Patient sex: F
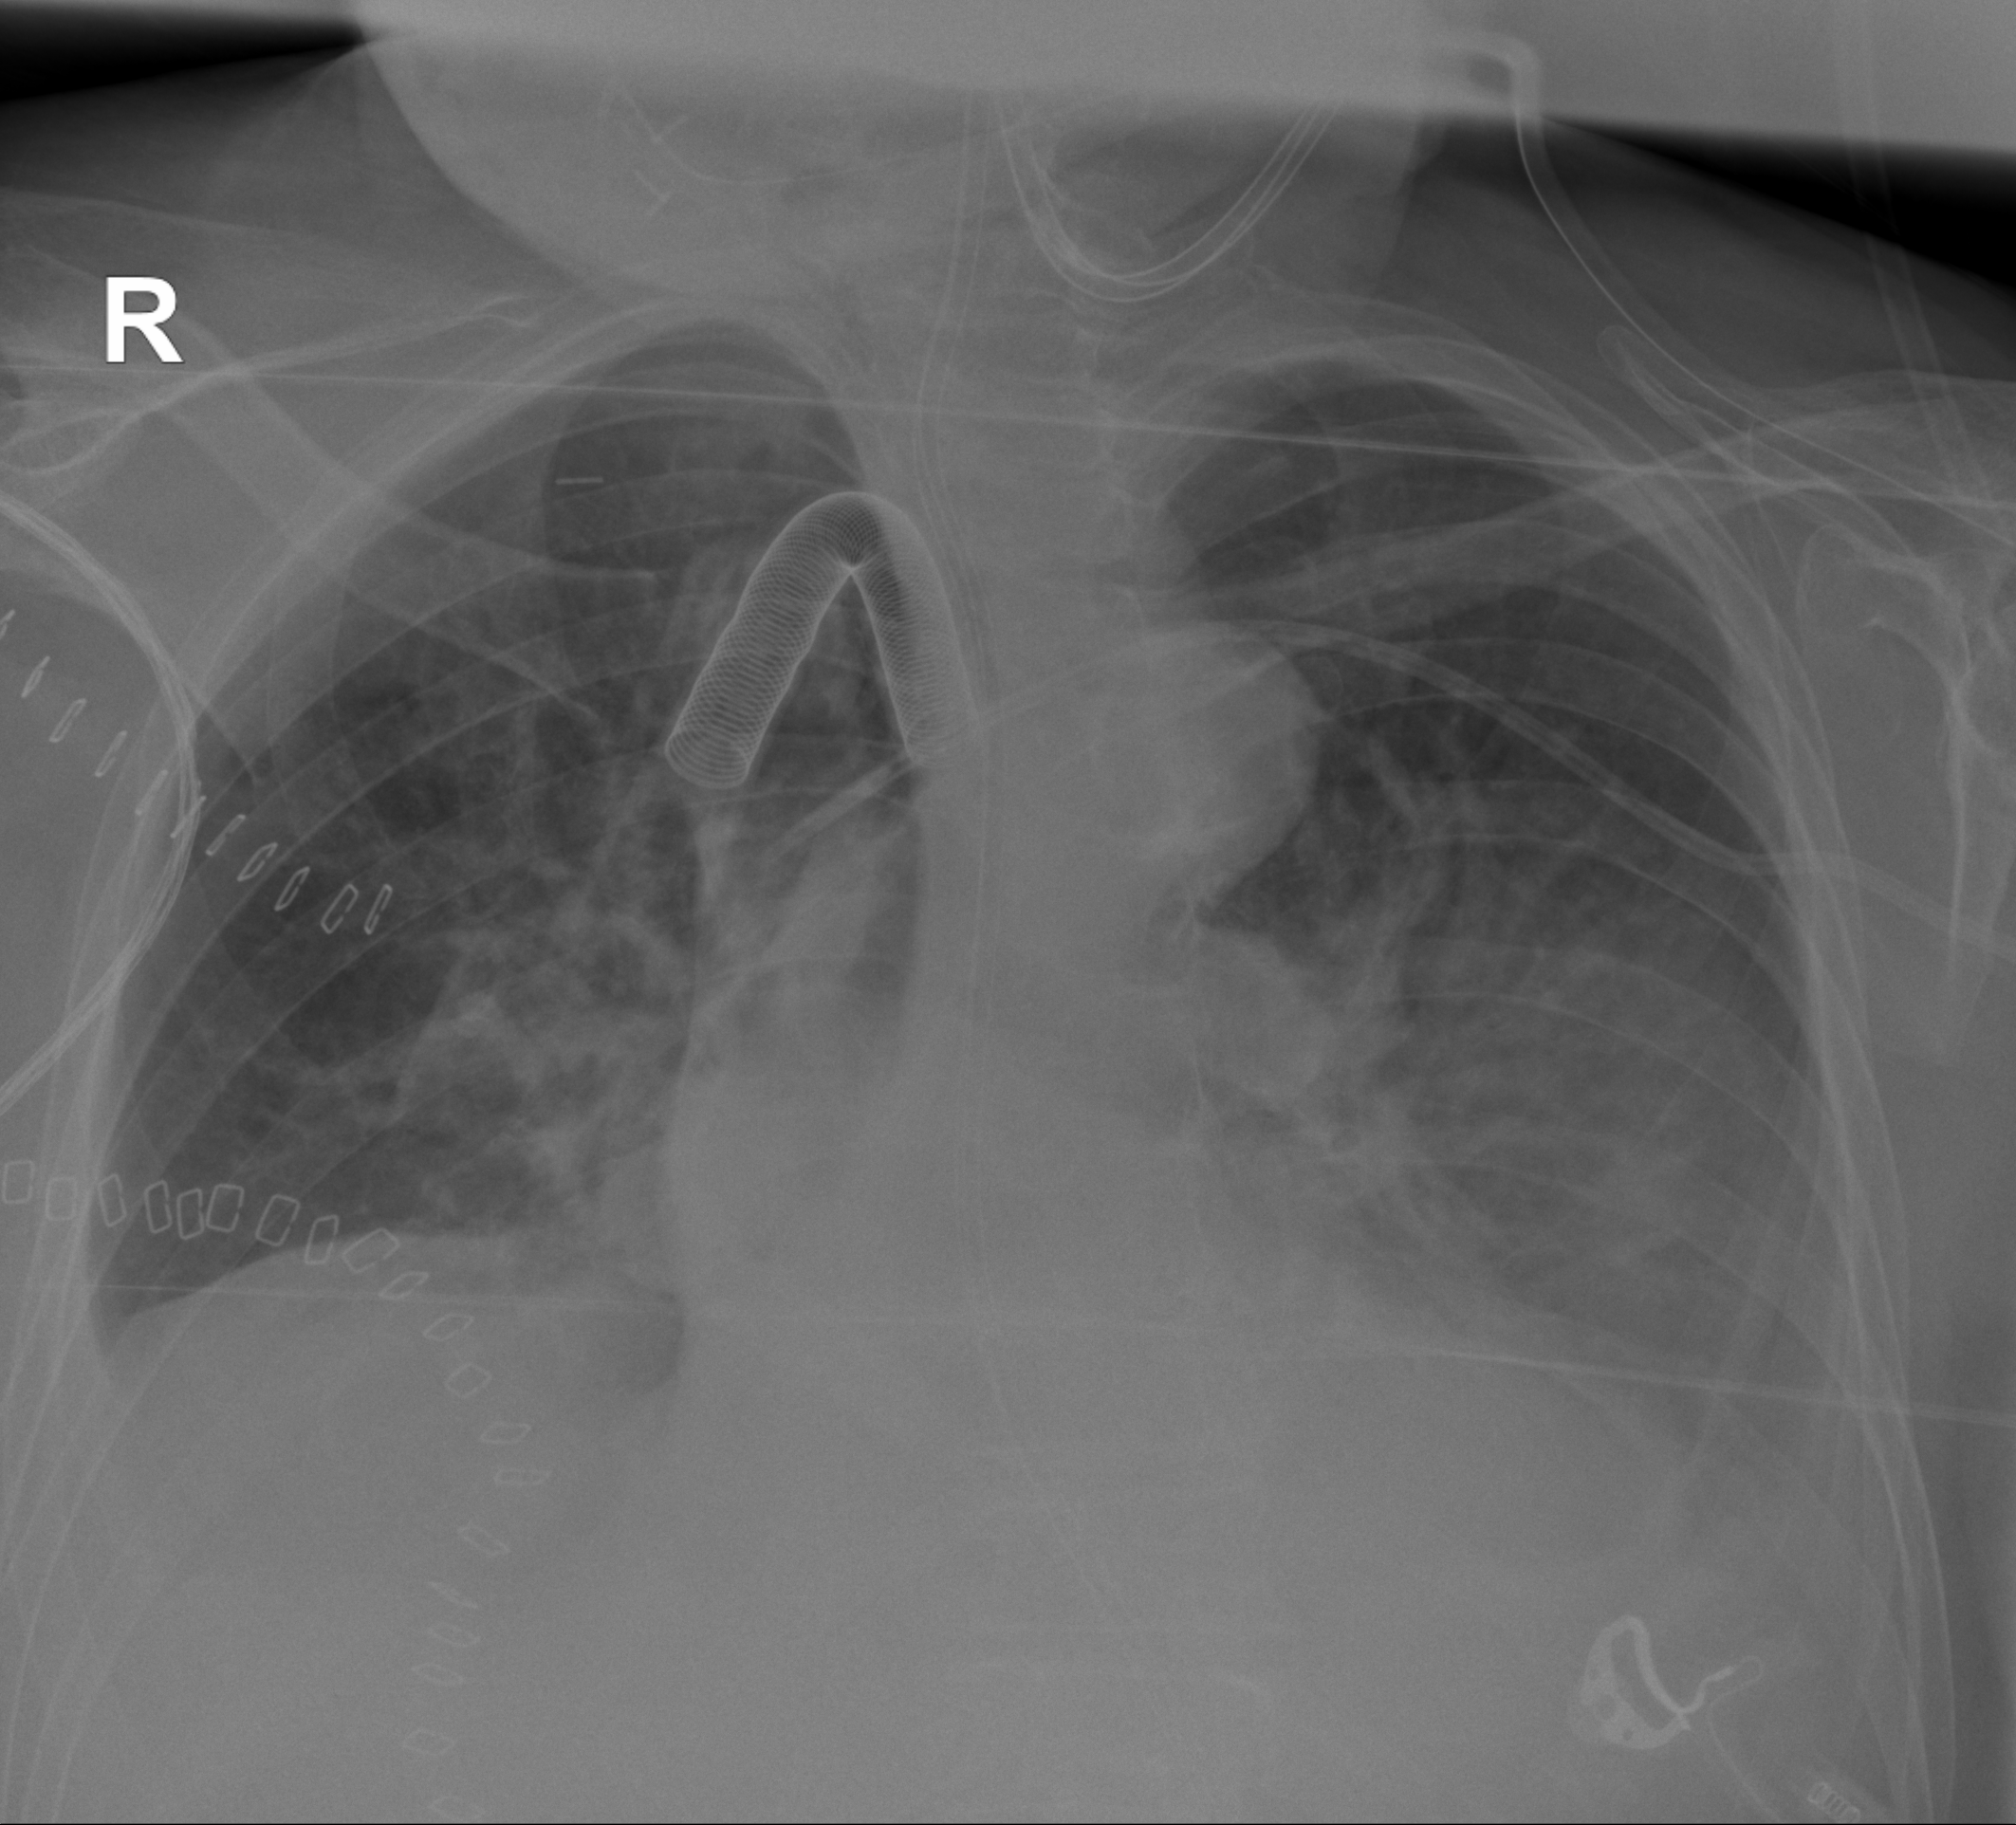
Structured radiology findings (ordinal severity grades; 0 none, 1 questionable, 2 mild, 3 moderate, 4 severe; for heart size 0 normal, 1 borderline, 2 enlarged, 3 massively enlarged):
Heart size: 0
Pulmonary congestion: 2
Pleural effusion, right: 2
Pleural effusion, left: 2
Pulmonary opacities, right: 2
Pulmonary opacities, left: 2
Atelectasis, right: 2
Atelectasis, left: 2